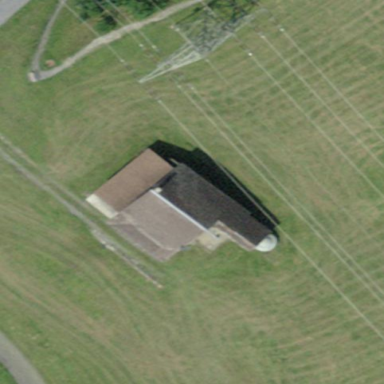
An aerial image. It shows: Rural barn.